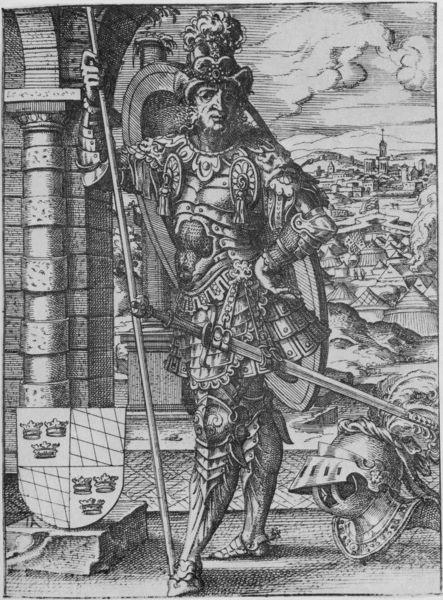
Titel: Bildnis von Grimoldus II
Künstler: Jost Amman
Institution: (Seriendruck)
Schlagwörter: blätter, feder, feuer, hand, himmel, kämpfer, mann, schatten, wolken, fluss, kirchturm, landschaft, stadt, finger, grau, haar, hut, licht, mund, nase, pfeiler, schmuck, schwarz, säule, säulen, weiss, zeichnung, ausblick, blick, dach, gebäude, haus, wolke, rock, bart, mütze, architektur, arme, augen, federn, mensch, stehen, stein, bildnis, hände, portrait, porträt, horizont, häuser, hügel, natur, kirche, qualm, boden, haare, pose, pflanze, pflanzen, krone, schulter, stock, turm, beine, federbusch, bein, ansicht, bogen, vedute, schuhe, stab, dächer, mauer, grafik, graphik, schattierung, schattierungen, pilaster, schlacht, lanze, ellenbogen, knie, griff, schild, ruine, panzer, fuss, druck, schraffur, radierung, stich, schwert, ketten, soldat, degen, helm, herrscher, ritter, rüstung, kapitell, wappen, stadttor, rauten, knauf, brustpanzer, harnisch, hüfte, mittelalter, krieger, stadtmauer, ritterrüstung, feldherr, visier, speer, basis, sporen, kupferstich, sporn, zelt, zelte, kronen, schilde, selbstdarstellung, steinplatte, heraldik, beinschienen, belagerung